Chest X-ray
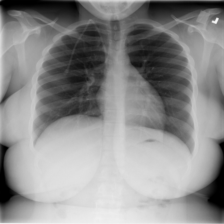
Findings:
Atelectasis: negative
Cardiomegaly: negative
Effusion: negative
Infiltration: negative
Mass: negative
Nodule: negative
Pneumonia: negative
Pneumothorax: negative
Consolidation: negative
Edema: negative
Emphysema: negative
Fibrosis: negative
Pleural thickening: negative
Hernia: negative